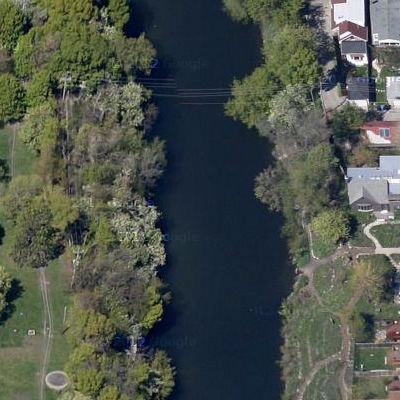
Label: RiverLake